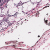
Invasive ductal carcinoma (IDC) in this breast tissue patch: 1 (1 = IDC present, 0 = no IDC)